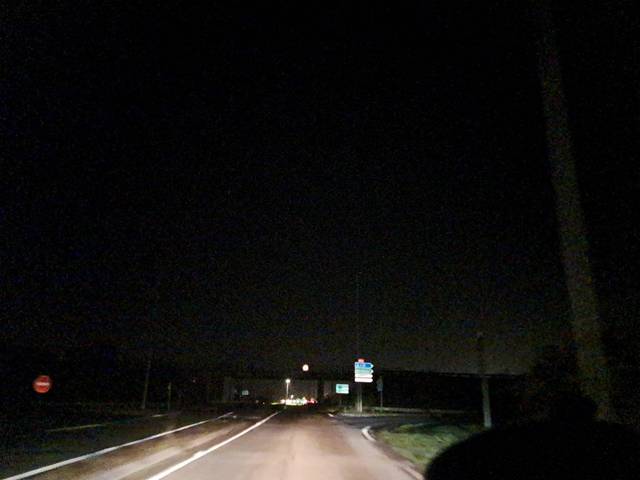
Region: France
Coordinates: 49.571, 3.661